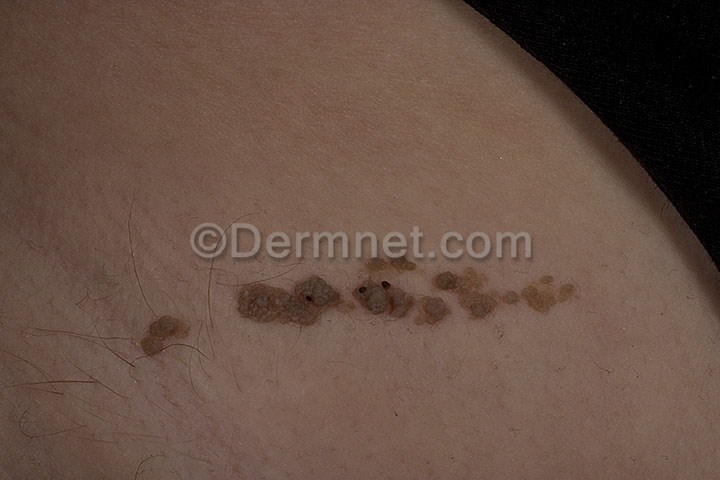
Disease: Seborrheic Keratoses and other Benign Tumors